Question: So I have some data calculated that now should be visualised. For each data element, I want to place a separate subplot so that the whole figure is as compact as possible. Here's an example for five elements:

Here's a prototype I came up with for an arbitrary elements count:
'''
import matplotlib.pyplot as plt
import numpy as np
import math
data = ... # some list of pairs of numpy arrays, for x and y axes
size = len(data)
cols = math.floor(math.sqrt(size))
rows = math.ceil(size / cols)
f, diags = plt.subplots(rows, cols)
for (row, col), diag in np.ndenumerate(diags):
dataIdx = row * cols + col
if dataIdx < size:
x = data[dataIdx][0]
y = data[dataIdx][1]
diag.scatter(x, y)
diag.set_title('Regressor {}'.format(dataIdx + 1))
else: # discard empty subplots
f.delaxes(diag)
f.show()
'''
A short explanation: for compactness, I'm trying to adjust the plots in form of a square matrix if possible. If not, I add another row for the remaining diagrams. Then I iterate the diagrams, calculate the according position of data element and plot its values. If no data element is found for the diagram, it means the diagram is a remainder from the last row and can be discarded.
However, this is the code I would probably write in C++ or Java, the question is, what would the the pythonic way?
Also, what would be the best solution for this when iterating over data instead of diagrams? I could of course calculate the diagram's row/column from the element index the same way I did in the initial rows/columns calculation, but maybe there's a better way to do this...
Thanks in advance!
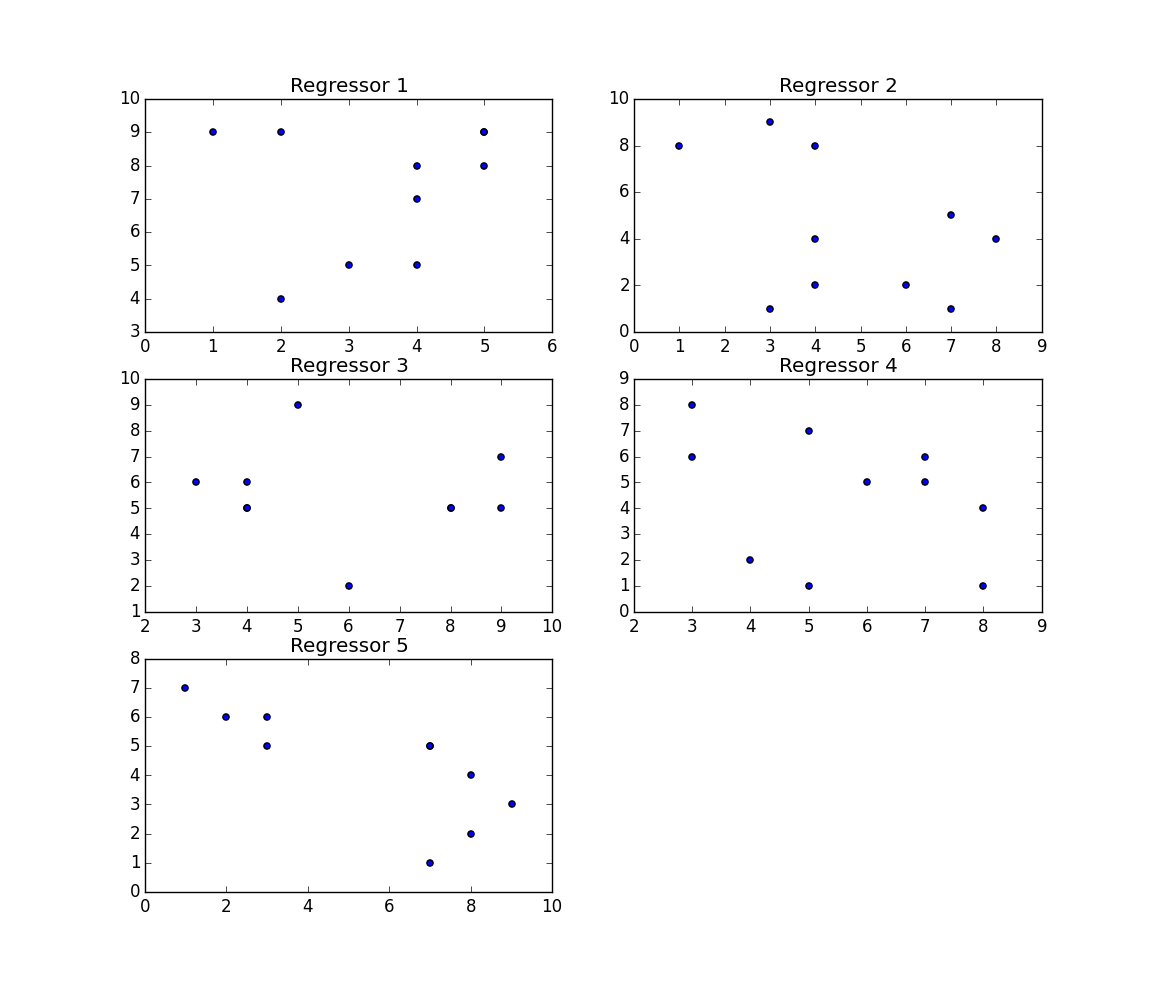
Answer: I would likely create the plot like this:
'''
size = len(data)
cols = round(math.sqrt(size))
rows = cols
while rows * cols < size:
rows += 1
f, ax_arr = plt.subplots(rows, cols)
ax_arr = ax_arr.reshape(-1)
for i in range(len(ax_arr)):
if i >= size:
ax_arr[i].axis('off')
x = data[i][0]
y = data[i][1]
ax_arr[i].scatter(x,y)
'''